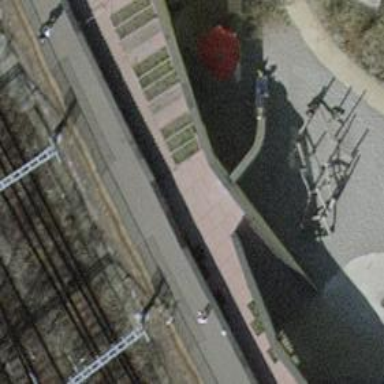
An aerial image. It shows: Service yard for tram railway with single track. The railway is electrified with contact line.